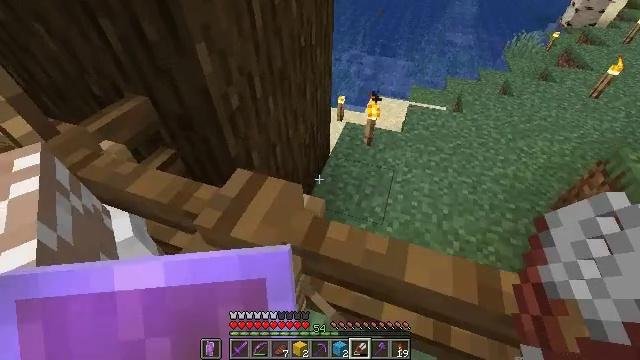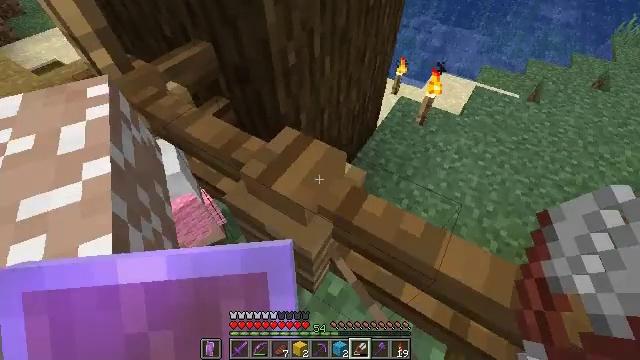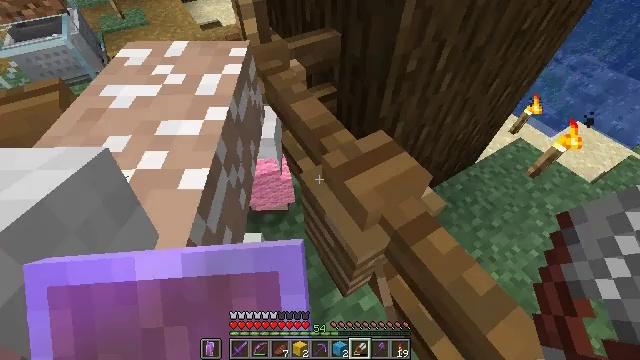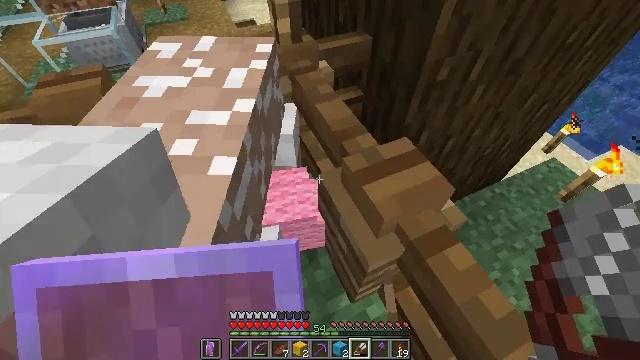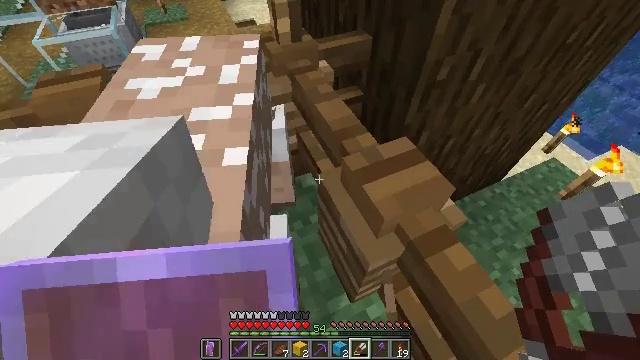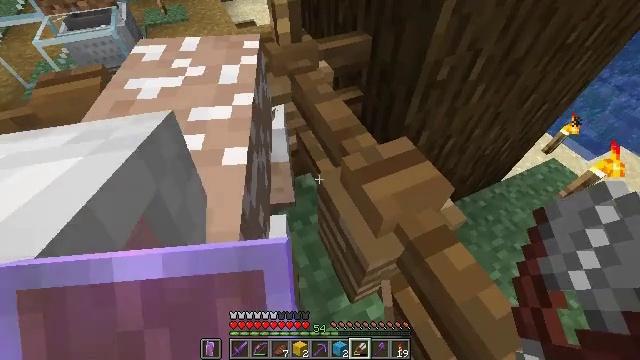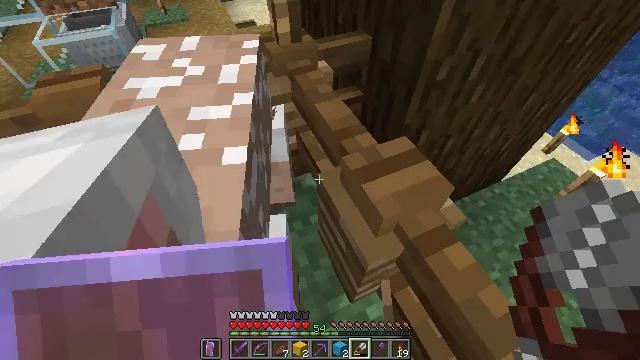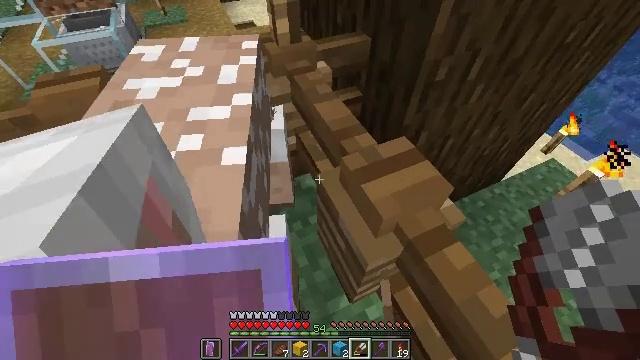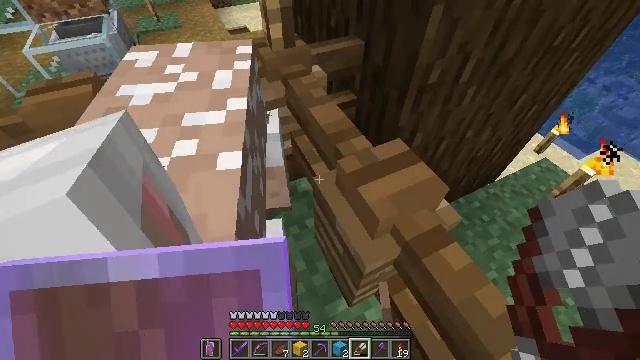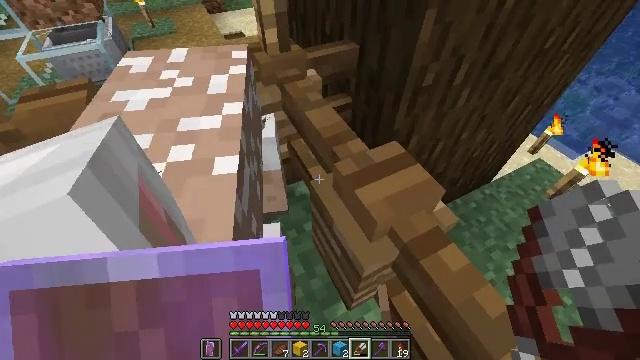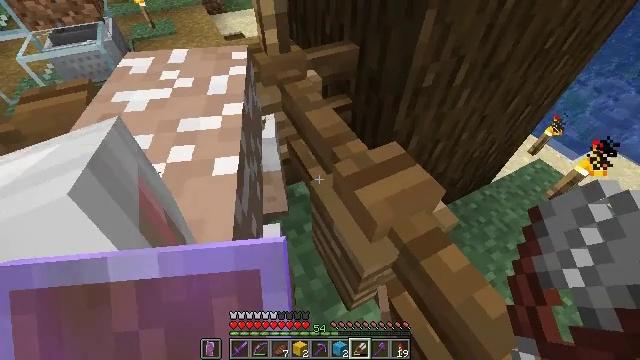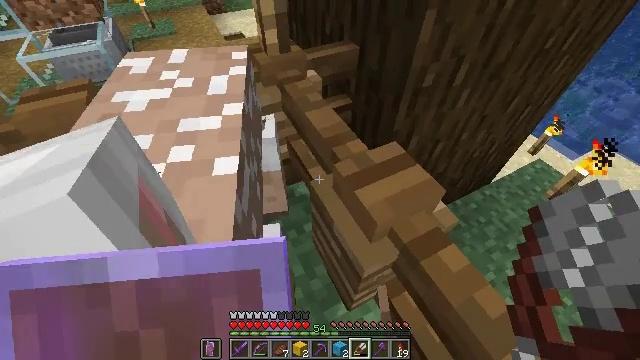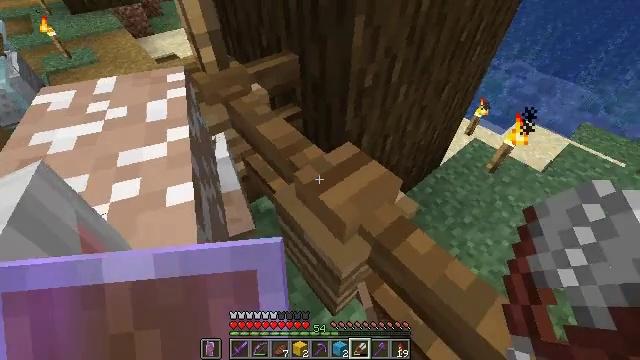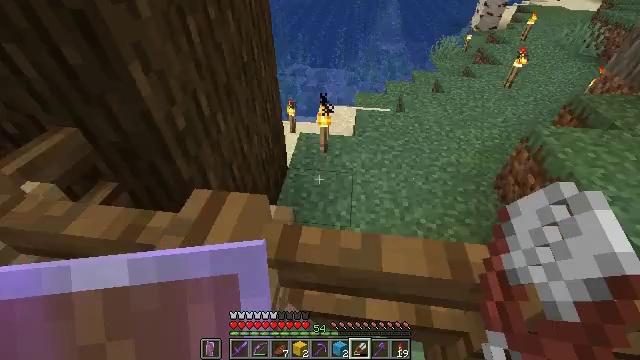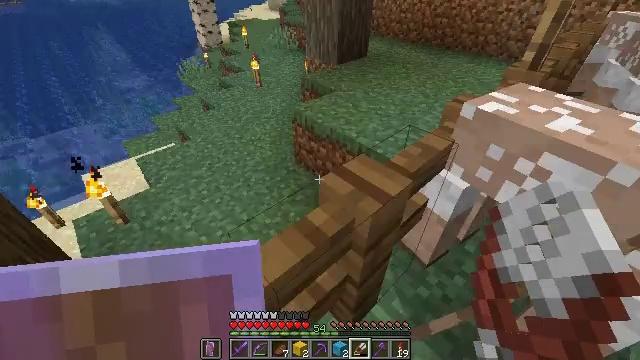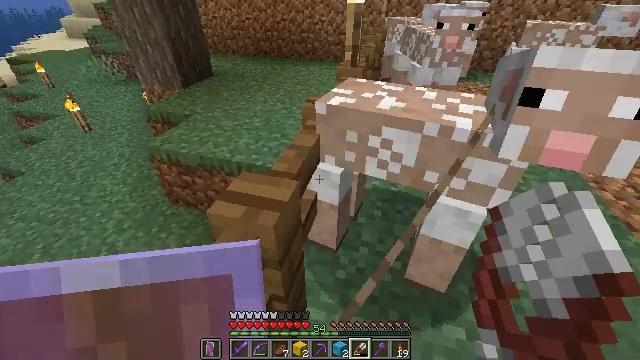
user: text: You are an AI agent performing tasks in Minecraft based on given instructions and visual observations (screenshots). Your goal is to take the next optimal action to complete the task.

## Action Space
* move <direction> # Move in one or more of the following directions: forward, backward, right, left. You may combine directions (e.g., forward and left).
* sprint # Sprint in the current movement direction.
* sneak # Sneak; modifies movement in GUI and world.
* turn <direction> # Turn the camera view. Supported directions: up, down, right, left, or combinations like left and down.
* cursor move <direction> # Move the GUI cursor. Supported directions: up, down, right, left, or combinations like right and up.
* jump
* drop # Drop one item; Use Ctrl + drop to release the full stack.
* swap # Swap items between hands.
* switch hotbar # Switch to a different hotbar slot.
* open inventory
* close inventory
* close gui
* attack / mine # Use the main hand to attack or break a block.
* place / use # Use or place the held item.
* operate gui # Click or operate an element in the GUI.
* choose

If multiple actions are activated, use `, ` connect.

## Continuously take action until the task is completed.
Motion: motion action
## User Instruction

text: Hunt aquatic mobs.
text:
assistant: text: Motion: turn left and down
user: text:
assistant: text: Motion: turn left
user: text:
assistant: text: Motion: turn left
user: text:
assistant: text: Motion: no_op
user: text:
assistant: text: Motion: no_op
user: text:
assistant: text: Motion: no_op
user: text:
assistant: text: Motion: no_op
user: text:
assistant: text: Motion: turn right
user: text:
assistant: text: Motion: turn right
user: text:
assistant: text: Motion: no_op
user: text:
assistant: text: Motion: no_op
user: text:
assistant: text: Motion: turn right and up
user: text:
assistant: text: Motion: turn right and up
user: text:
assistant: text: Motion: turn right and up
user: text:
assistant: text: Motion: turn right and up
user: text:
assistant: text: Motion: turn right and up
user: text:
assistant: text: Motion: no_op
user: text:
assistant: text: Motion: no_op
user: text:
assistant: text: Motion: no_op
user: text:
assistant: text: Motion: no_op
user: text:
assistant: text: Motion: no_op
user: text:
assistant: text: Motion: move forward, turn right
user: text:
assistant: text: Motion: move forward, turn right and up
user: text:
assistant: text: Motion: move forward, turn right and up
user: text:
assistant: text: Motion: move forward and move right, turn right and up
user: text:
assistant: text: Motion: move forward and move right, turn right and up
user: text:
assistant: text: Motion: move forward and move right, turn right and up
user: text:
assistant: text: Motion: move forward and move right, turn right and up
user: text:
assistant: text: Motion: move forward and move right, turn right
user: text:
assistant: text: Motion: move forward